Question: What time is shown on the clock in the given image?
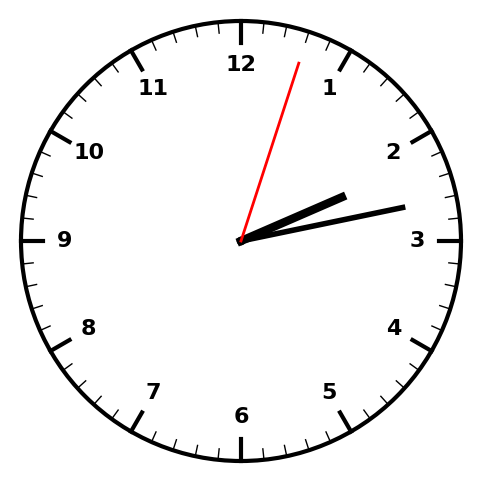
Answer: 02:13:03